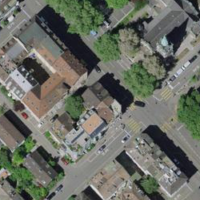
EUNIS habitat code: 54
Species observed at this site:
Salvia glutinosa